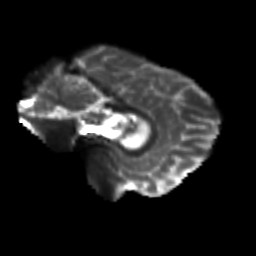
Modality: T2w
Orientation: sagittal
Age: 26
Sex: female
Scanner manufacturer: siemens
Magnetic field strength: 3 T
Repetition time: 3.5 s
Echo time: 0.113 s